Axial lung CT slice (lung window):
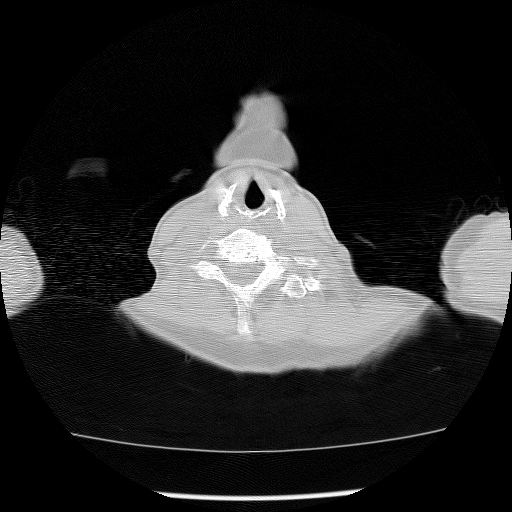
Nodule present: no